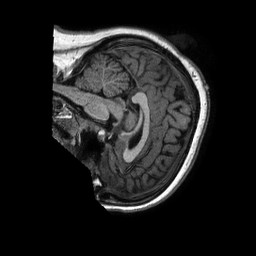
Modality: T1w
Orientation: sagittal
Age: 30
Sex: female
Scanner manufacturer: philips
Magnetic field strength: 1.5 T
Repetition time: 0.00828 s
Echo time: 0.003807 s